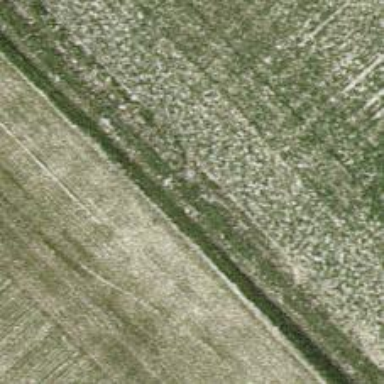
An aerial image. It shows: Track with grass surface categorized as grade4 tracktype.